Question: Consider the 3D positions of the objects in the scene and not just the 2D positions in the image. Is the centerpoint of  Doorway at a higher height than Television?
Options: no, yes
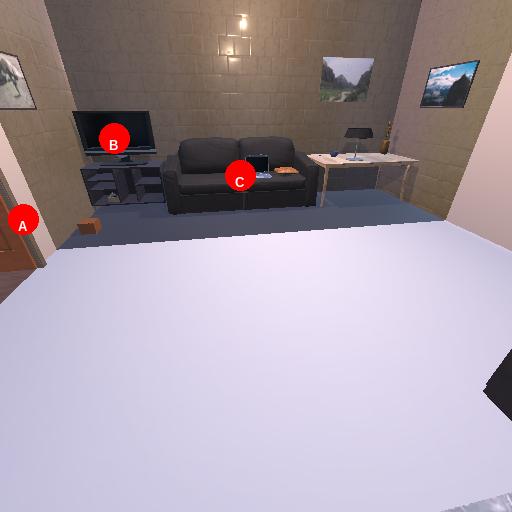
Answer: no